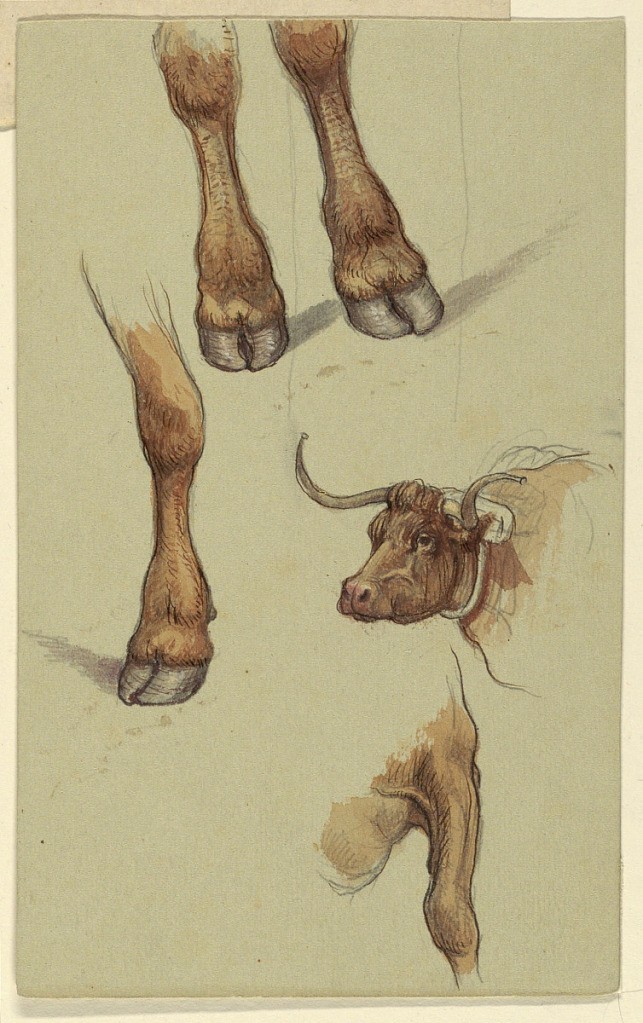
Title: Sketches from Narragensett, Rhode Island.
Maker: Samuel Colman, American, 1832–1920
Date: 1871
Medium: Brush and watercolor, white gouache, pen and brown ink, graphite on grey paper
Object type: Drawing
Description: Vertical rectangle.  Obverse: A standing man shown in profile turned toward right and raising a filled hay fork.  Place, year are written in pen bottom left.  High bottom margin.  Reverse, top: two lower parts of forelegs of a cow.  Center: a hind leg and neck and head with a yoke.  Bottom:  upper part of the left hind leg with a part of the udder.